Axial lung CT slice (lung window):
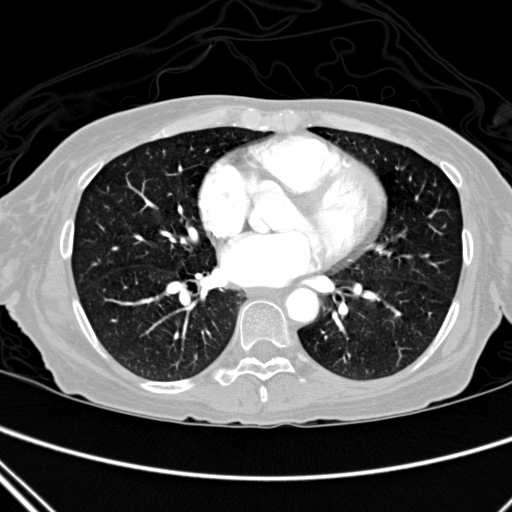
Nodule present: no